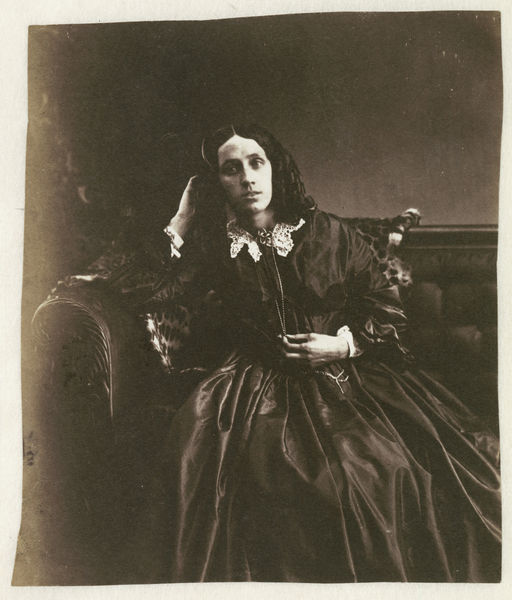
Titel: Studioportret van een vrouw met pijpekrullen
Künstler: Roger Fenton
Standort: Amsterdam
Institution: Rijksmuseum
Schlagwörter: hand, sitzen, frau, kleid, nase, stirn, stuhl, stützen, weiss, blick, gesicht, kragen, spitze, bildnis, portrait, porträt, ferne, pose, sessel, kinn, locken, scheitel, seide, sofa, lehne, kette, atelier, foto, fotografie, medaillon, schwarz-weiß, aufgestützt, taft, jand, 19. jahrhundert, braun#, zimmer#, mund, #sitzen